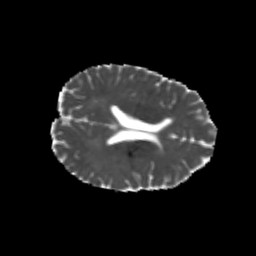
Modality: MD
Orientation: axial
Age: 20
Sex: male
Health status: healthy
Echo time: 0.074 s